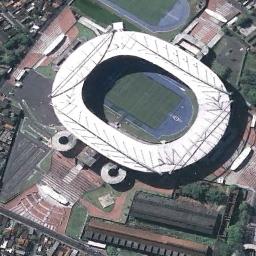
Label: stadium